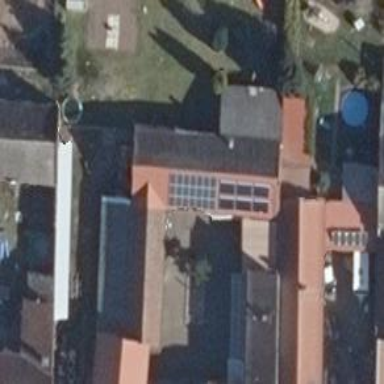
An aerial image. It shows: Solar photovoltaic panel generator producing electricity as small installation.